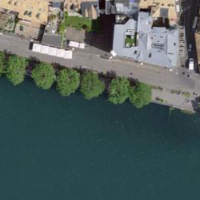
EUNIS habitat code: 53
Species observed at this site:
Chroicocephalus ridibundus
Phalacrocorax carbo
Podiceps cristatus
Cygnus olor
Prunus lusitanica
Fulica atra
Anas platyrhynchos
Sturnus vulgaris
Aythya ferina
Aythya fuligula
Passer domesticus
Columba livia